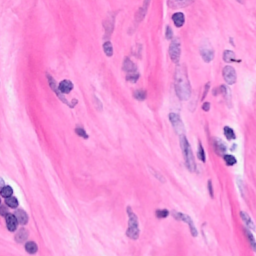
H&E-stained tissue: Breast